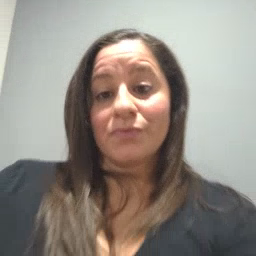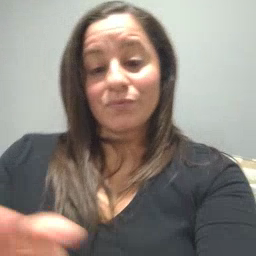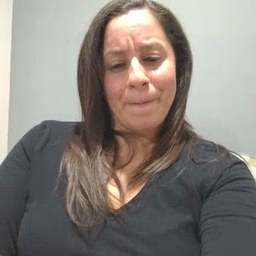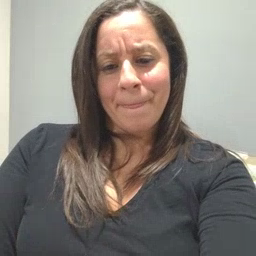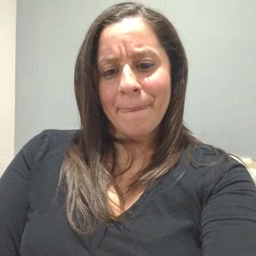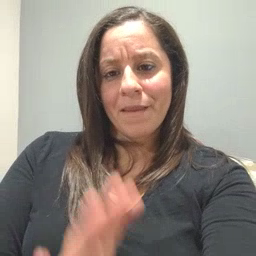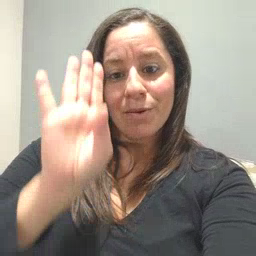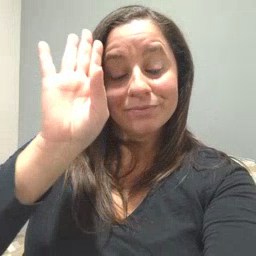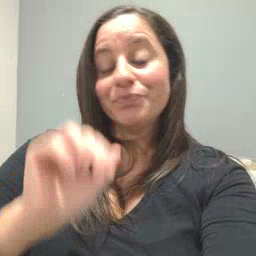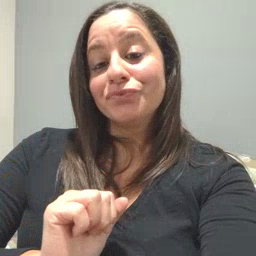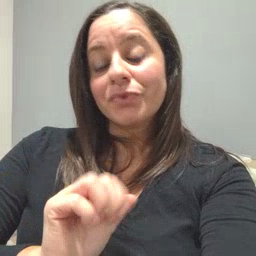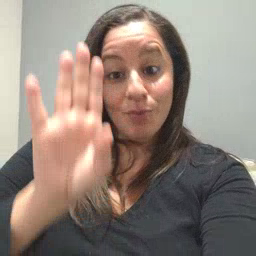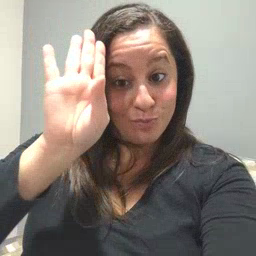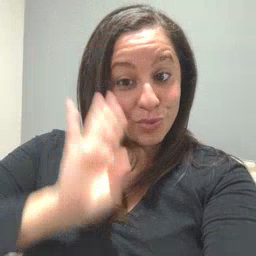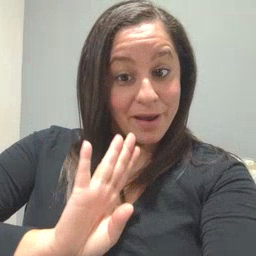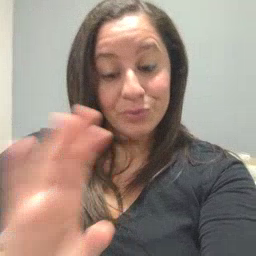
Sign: brown